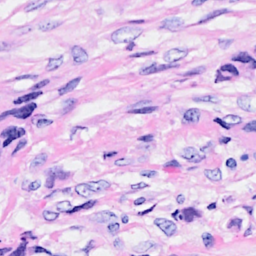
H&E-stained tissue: Breast